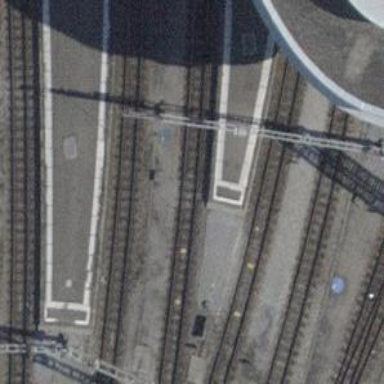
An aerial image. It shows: Narrow-gauge railway siding with 1 track. The track is electrified with contact line.